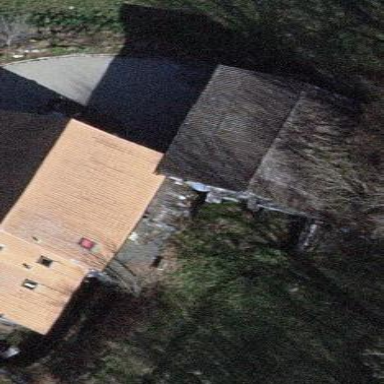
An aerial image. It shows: Garage.